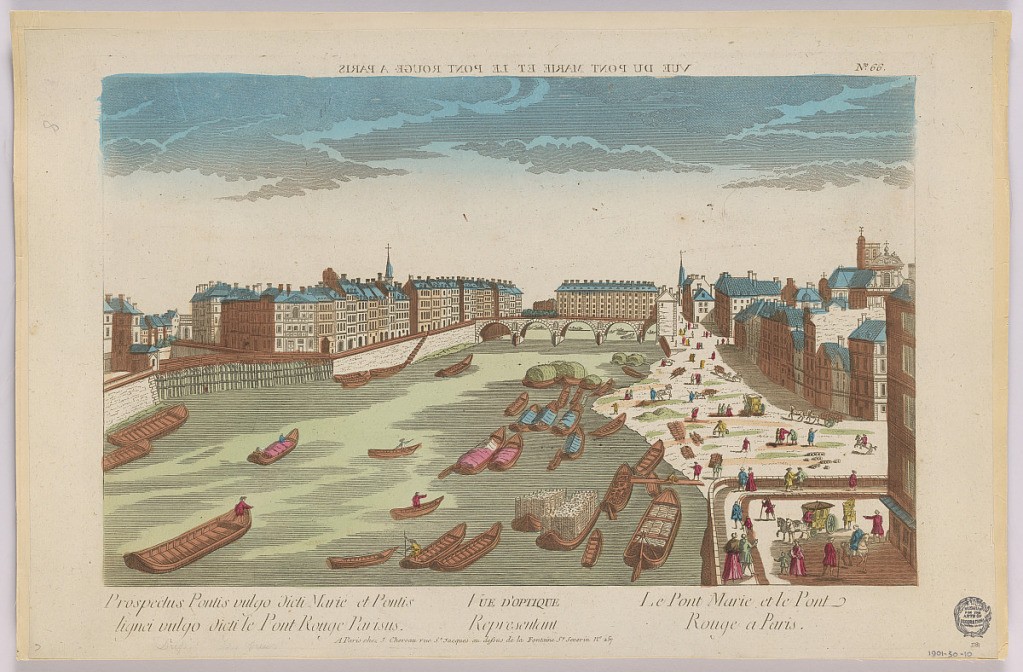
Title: Peep-show, Vue d'optique Representat le Pont Marie et le Pont Rouge a Paris, No. 66
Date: ca. 1750
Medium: Engraving in ink with washes of watercolor on paper, mounted on scrapbook page
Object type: Print
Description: Peep-show print